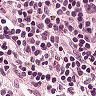
Metastatic tissue present: no